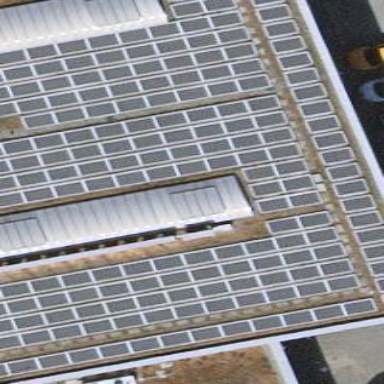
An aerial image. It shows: Solar power generator using photovoltaic method with solar photovoltaic panel types.